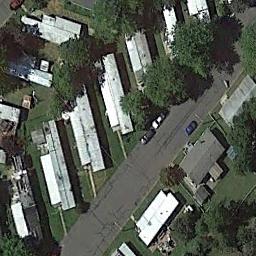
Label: mobile_home_park